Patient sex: F
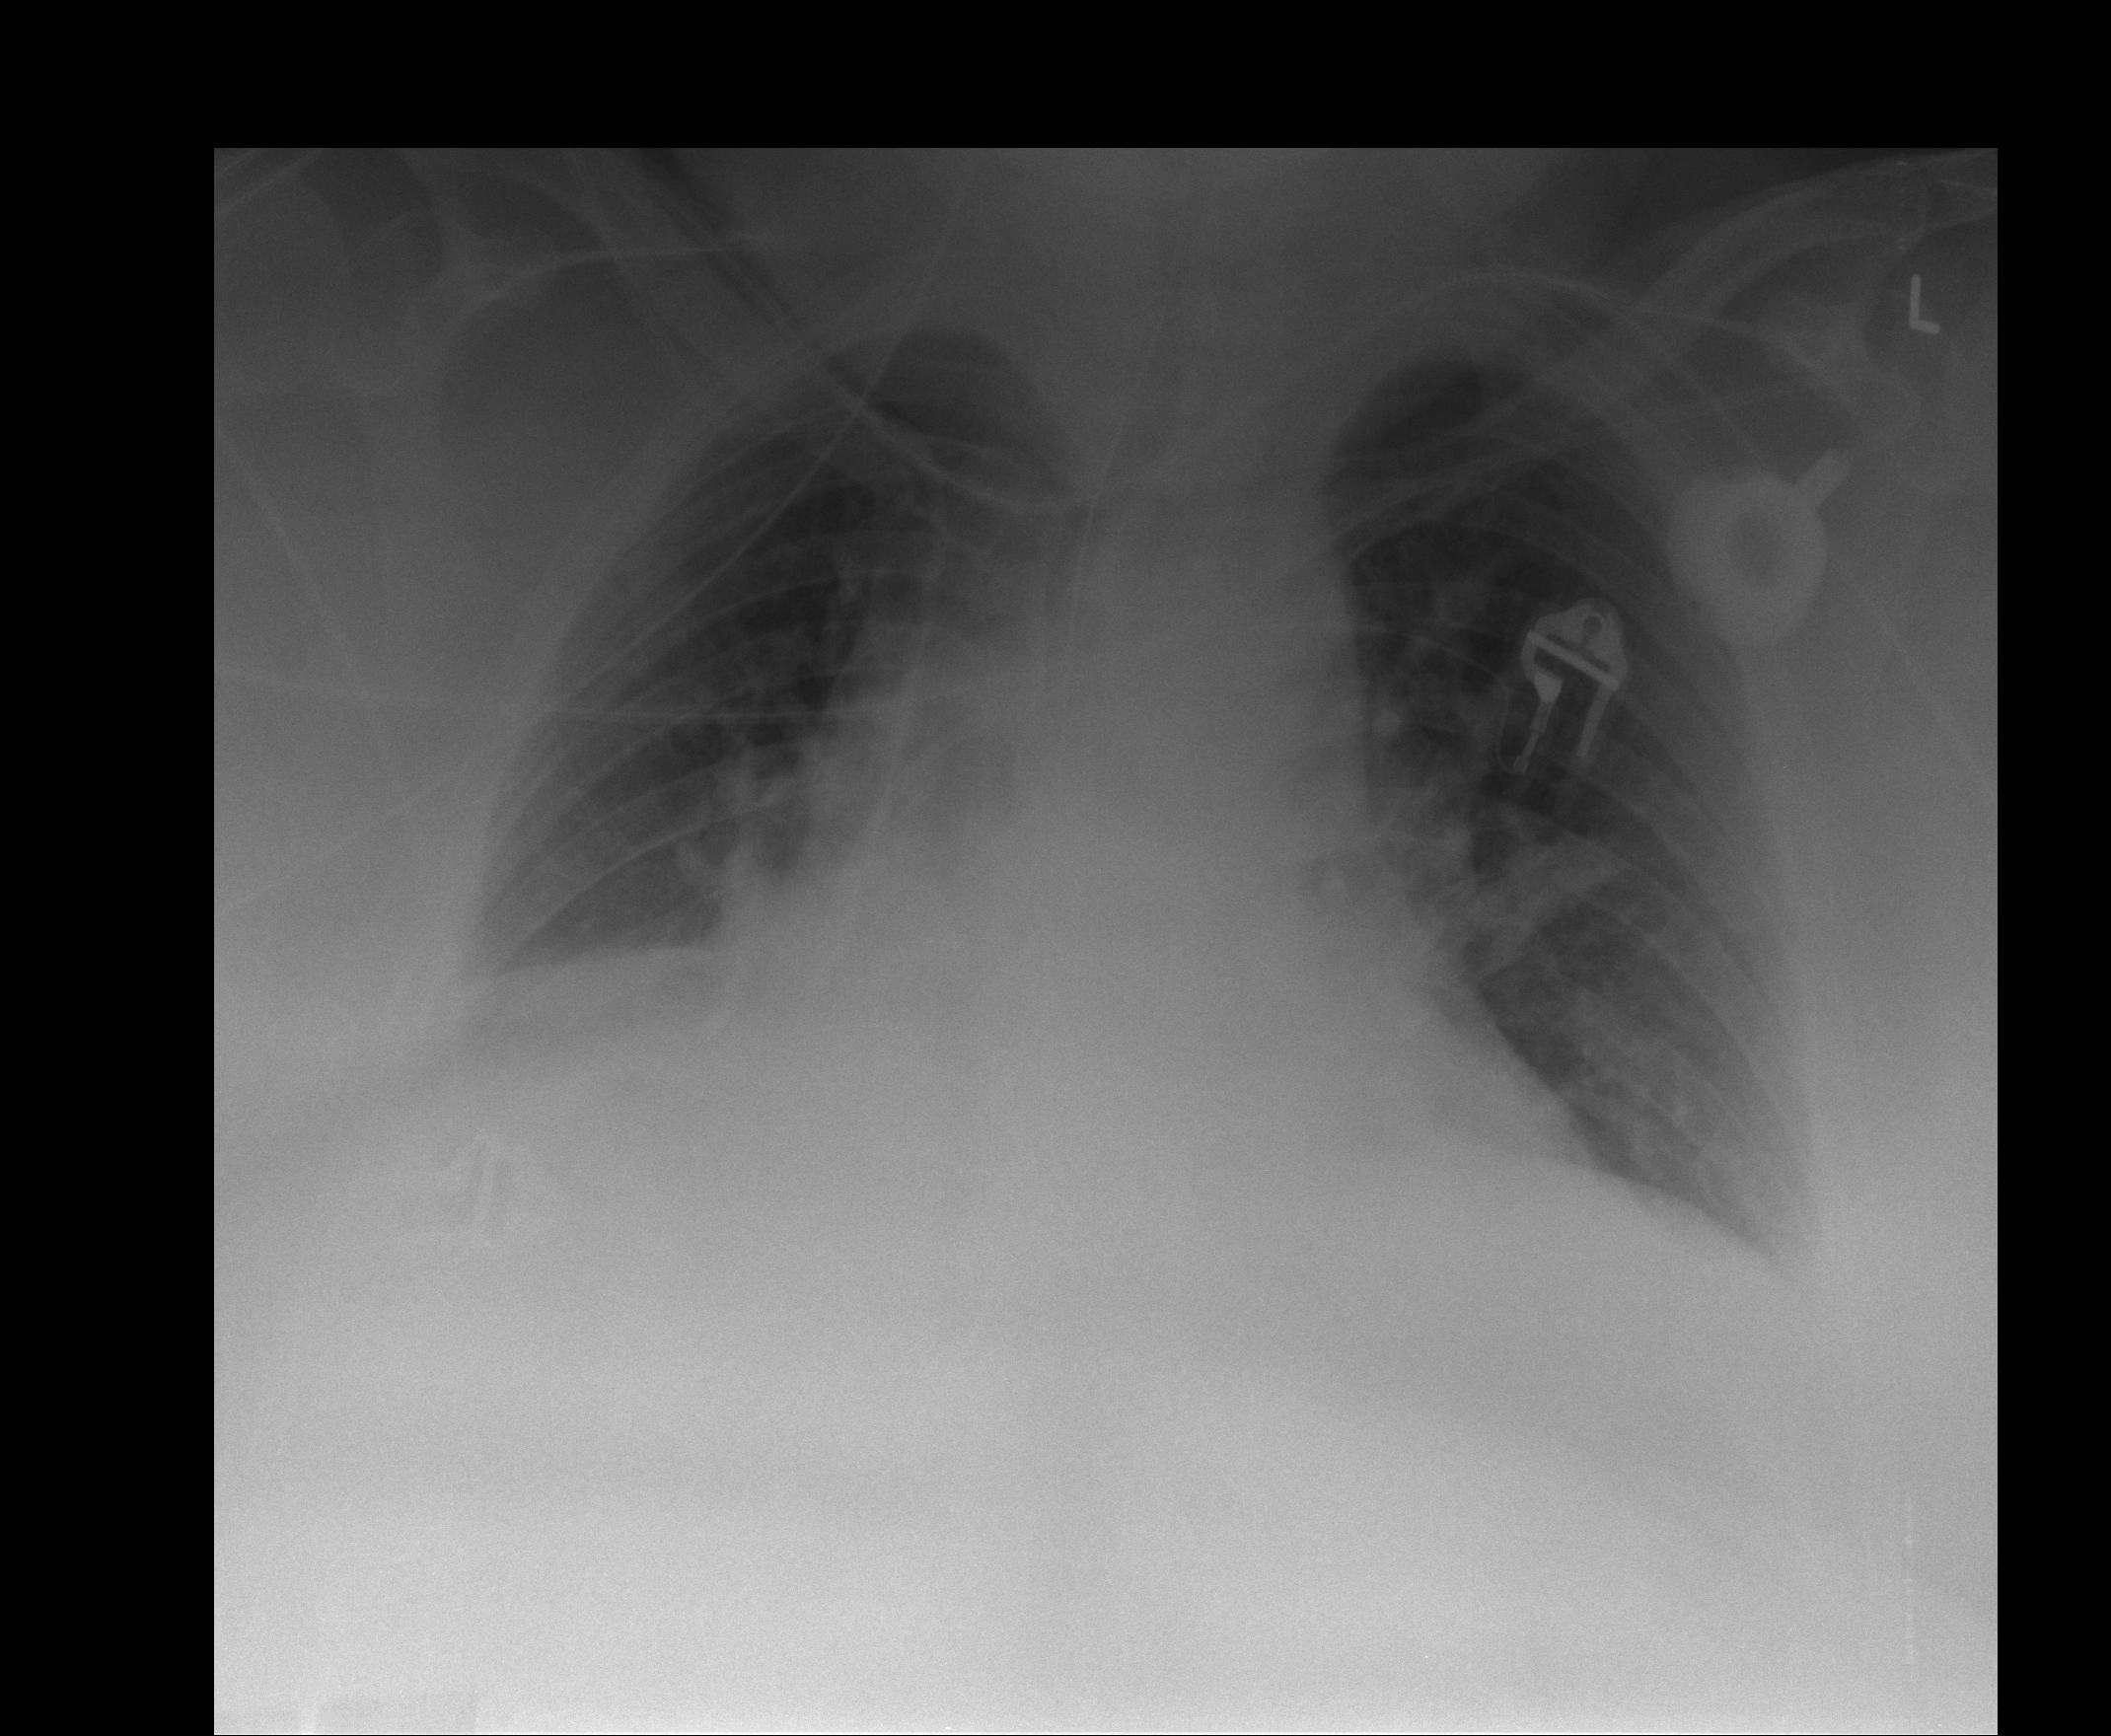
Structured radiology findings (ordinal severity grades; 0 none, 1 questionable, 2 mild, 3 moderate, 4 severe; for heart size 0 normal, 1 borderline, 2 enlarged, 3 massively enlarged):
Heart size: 2
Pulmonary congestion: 2
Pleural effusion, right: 1
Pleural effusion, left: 0
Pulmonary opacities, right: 1
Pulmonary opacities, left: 1
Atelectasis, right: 2
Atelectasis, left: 2